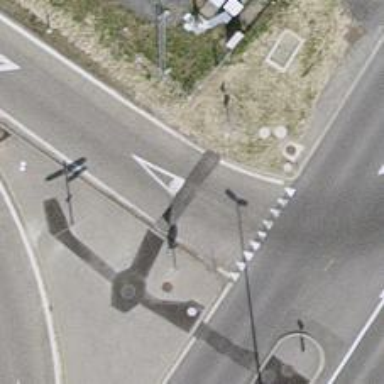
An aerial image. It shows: Road with traffic signals controlling the flow of traffic.